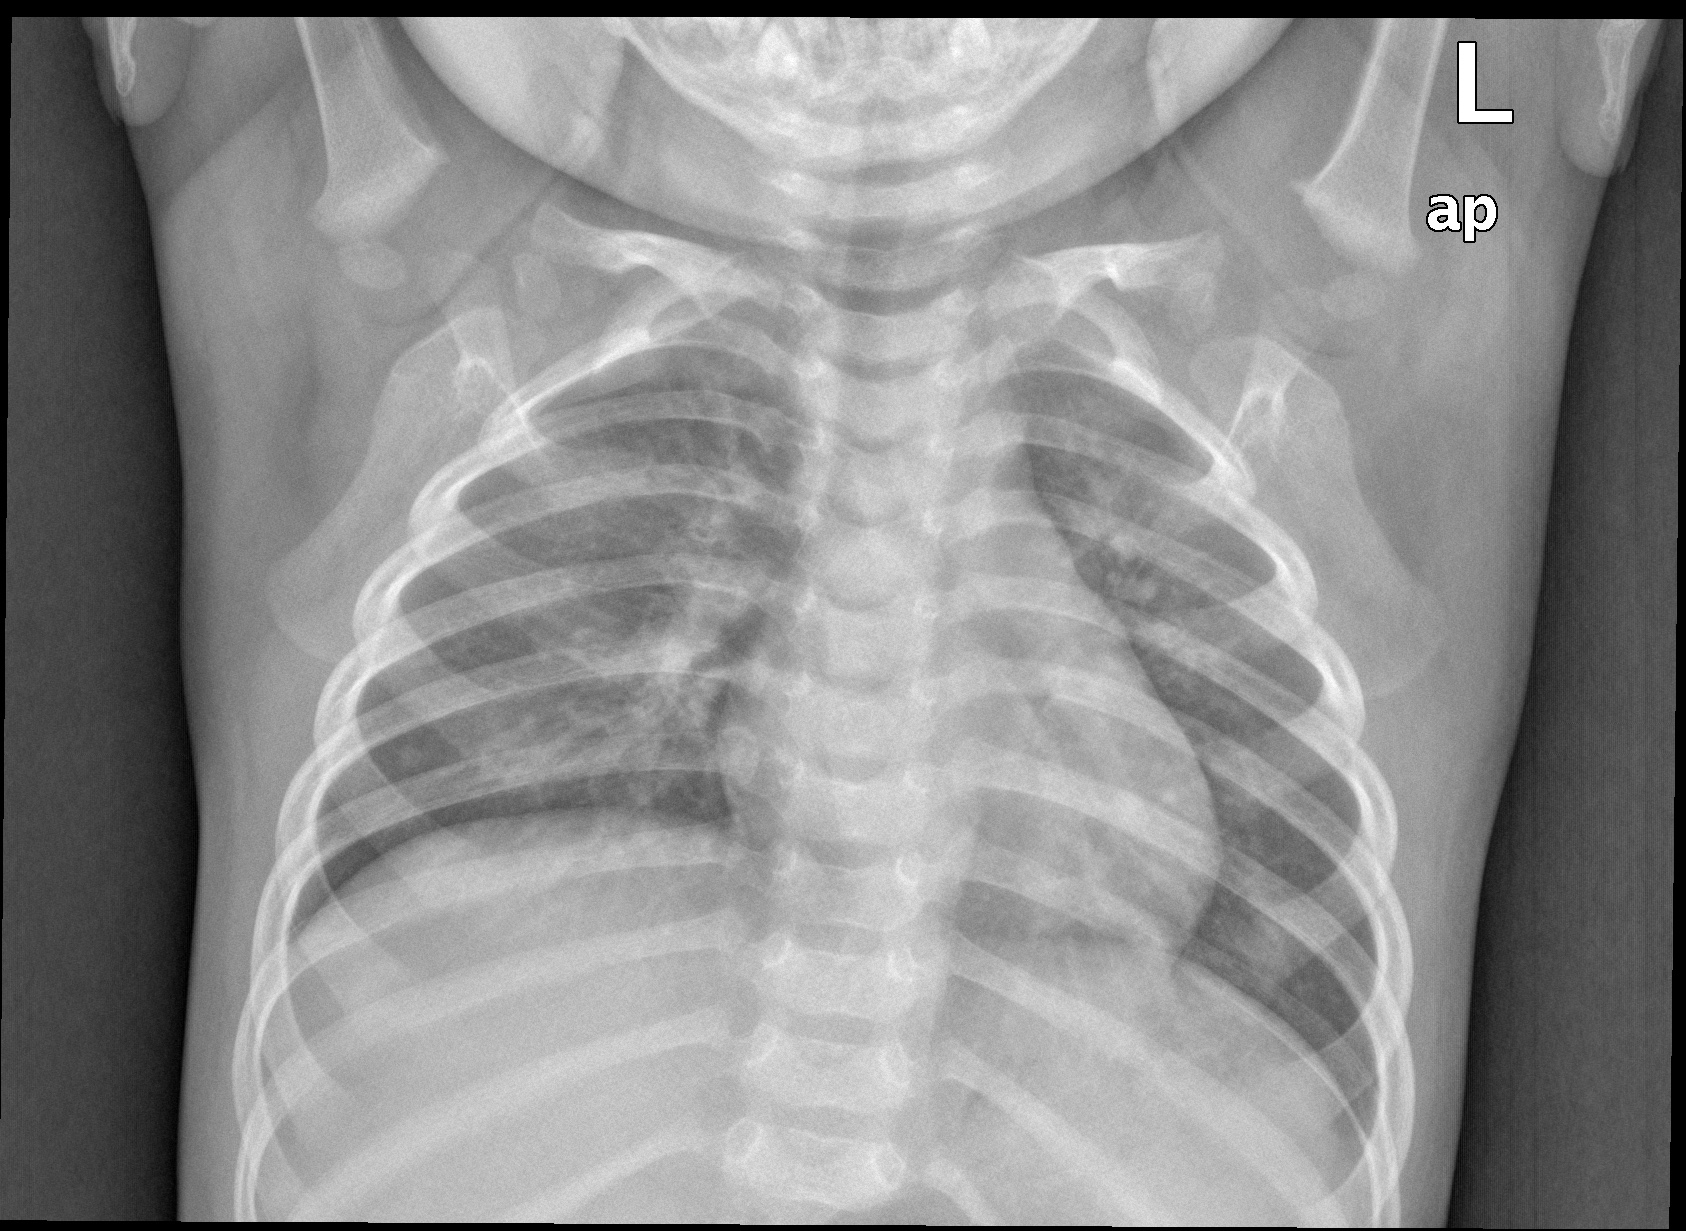
Diagnosis: NORMAL